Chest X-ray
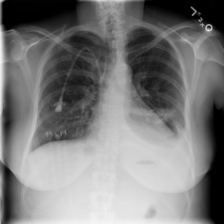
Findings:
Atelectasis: negative
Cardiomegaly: negative
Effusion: positive
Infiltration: negative
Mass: negative
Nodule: negative
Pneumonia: negative
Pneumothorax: negative
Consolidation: negative
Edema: negative
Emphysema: negative
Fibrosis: negative
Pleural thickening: negative
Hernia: negative